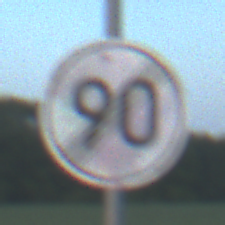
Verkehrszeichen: EndeGeschwindigkeit90
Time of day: SunriseSunset
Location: Outdoor (Nature)
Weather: PartlyCloudy
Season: NotSpecified
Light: Natural